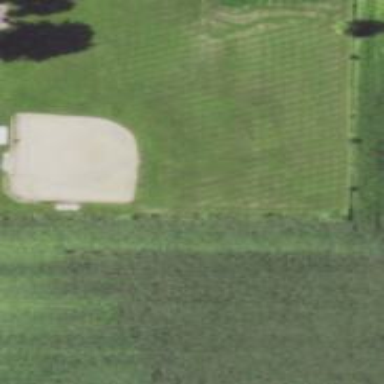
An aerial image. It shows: Softball or baseball pitch designated for leisure sports.